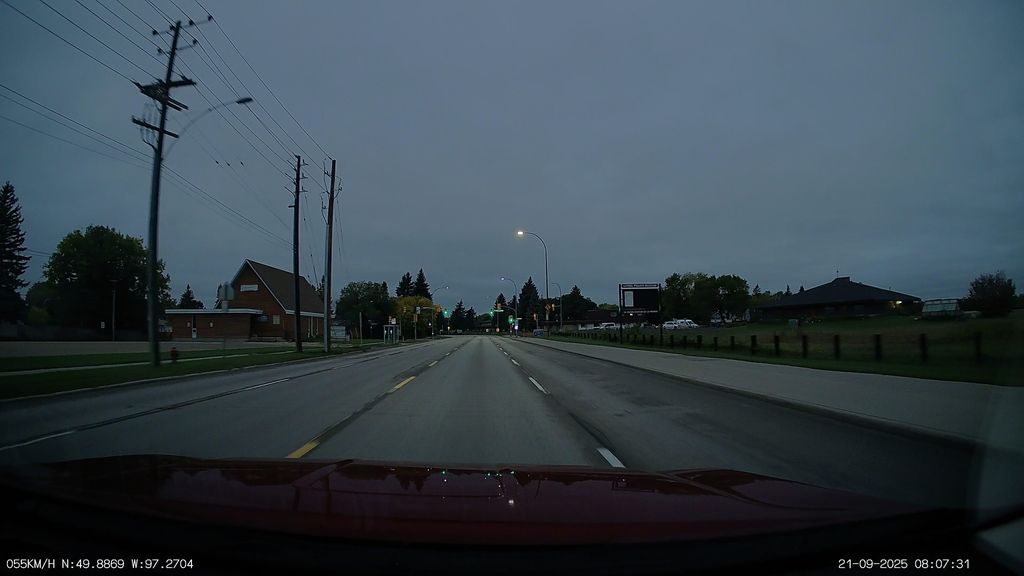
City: winnipeg